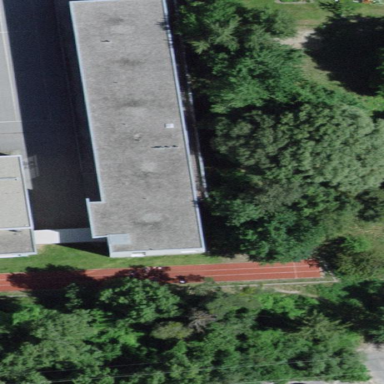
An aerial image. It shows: School building.